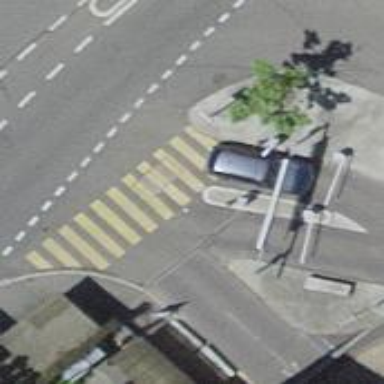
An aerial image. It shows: Lift gate barrier.